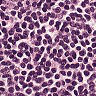
Metastatic tissue present: no